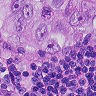
Metastatic tissue present: yes